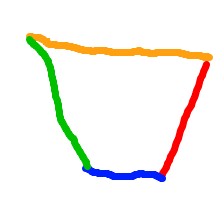
Shape: trapezoid